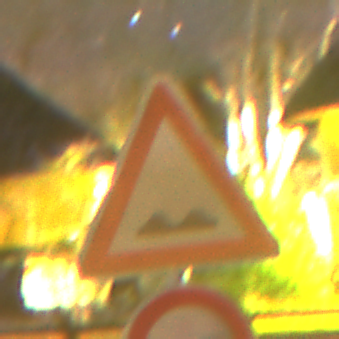
Verkehrszeichen: UnebeneFahrbahn
Zusatzzeichen unten: Ueberholverbot
Umgebung: Outdoor, Suburban
Tageszeit: Night
Wetter: Clear
Licht: Artificial
Jahreszeit: NotSpecified
Kontrast: HighContrast